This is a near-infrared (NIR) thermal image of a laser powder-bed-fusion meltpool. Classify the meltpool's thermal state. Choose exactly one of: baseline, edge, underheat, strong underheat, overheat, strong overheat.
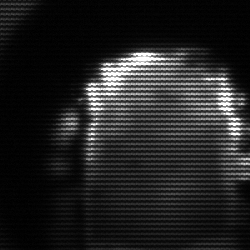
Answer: baseline